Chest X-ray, AP view. Patient: 38 years old, sex M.
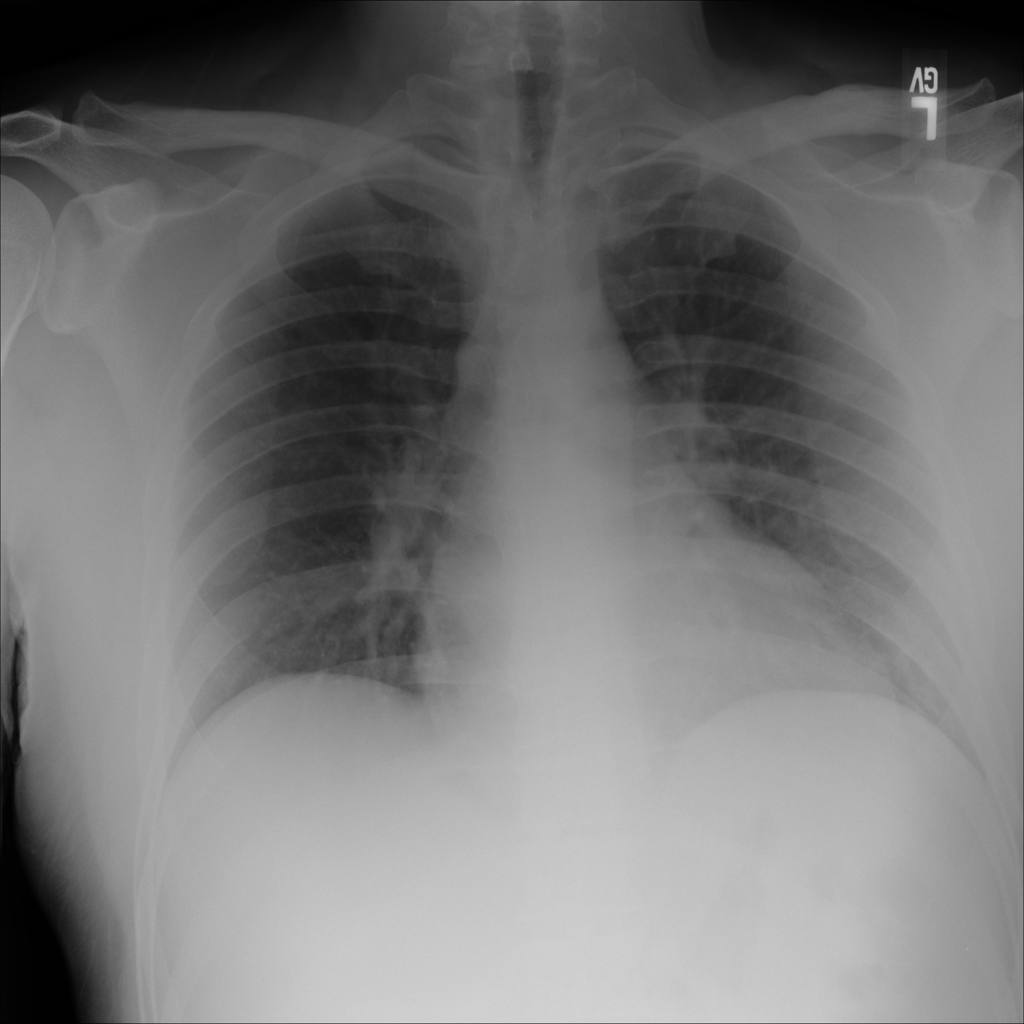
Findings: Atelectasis